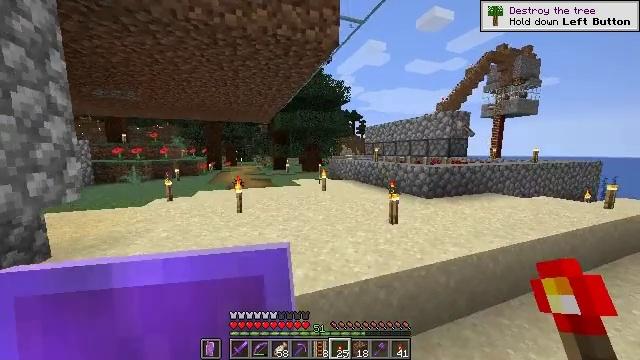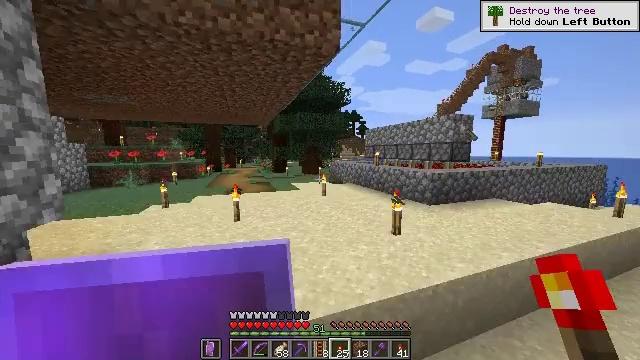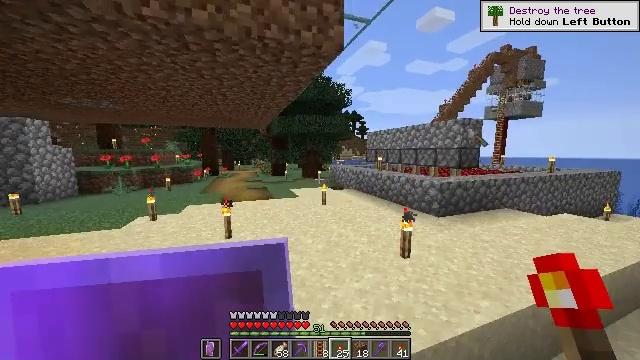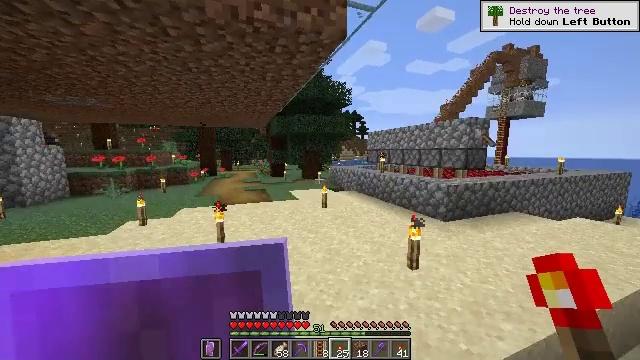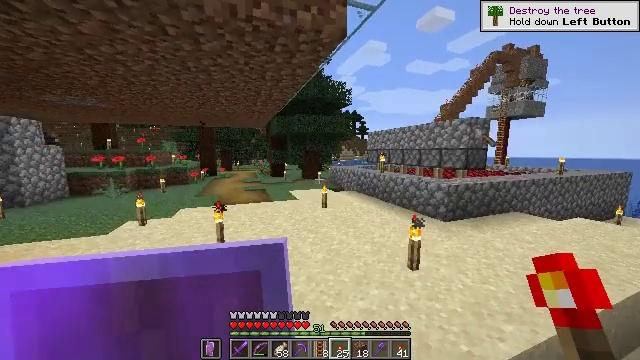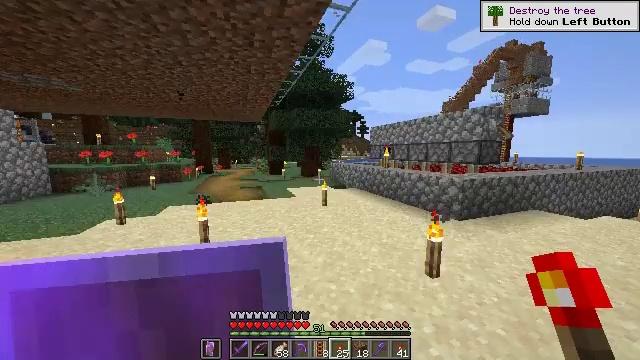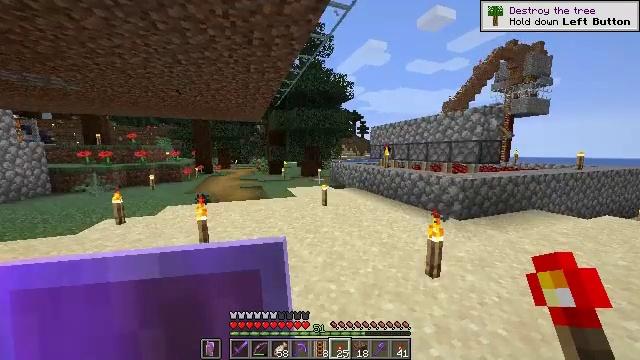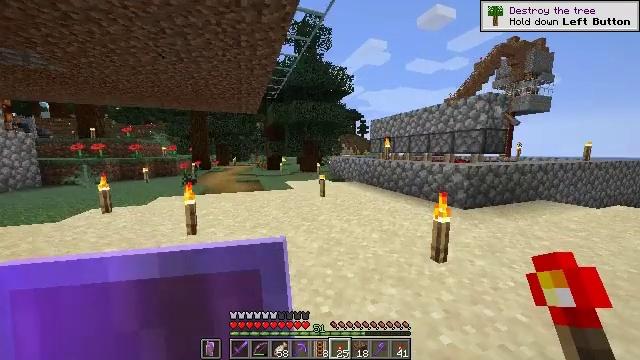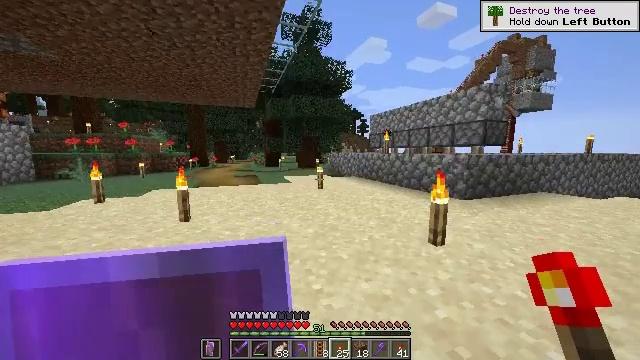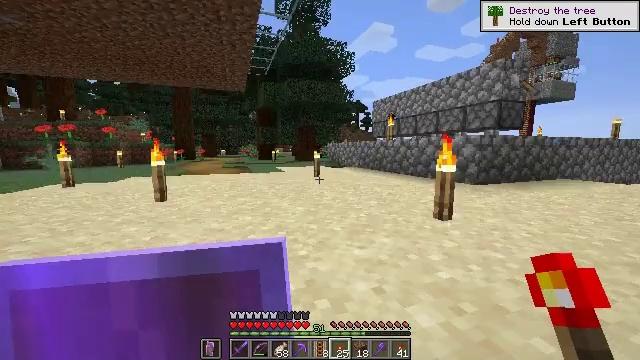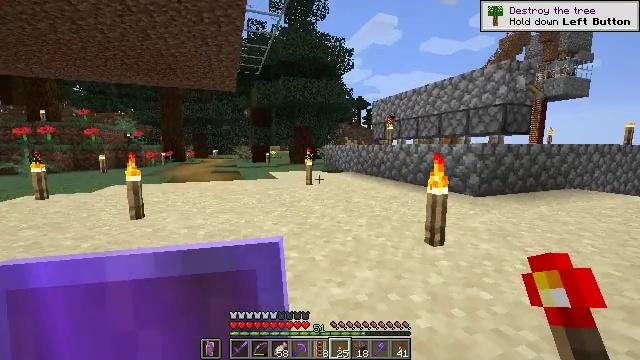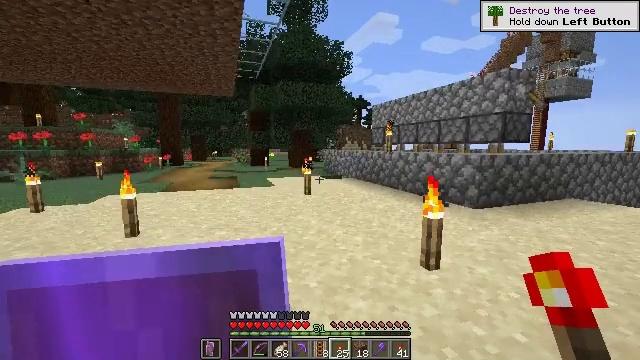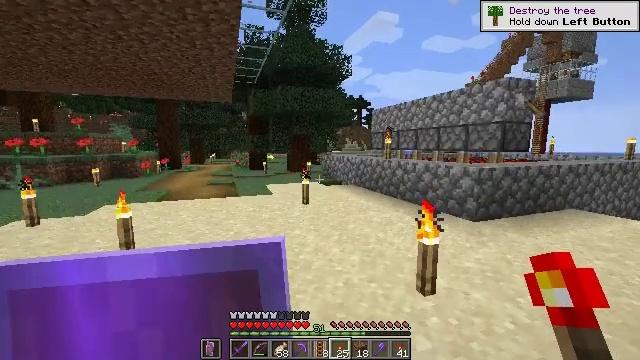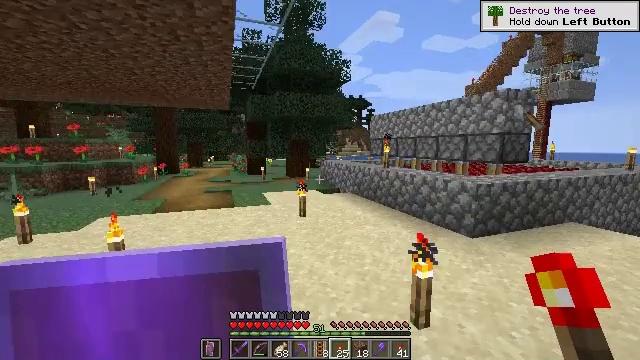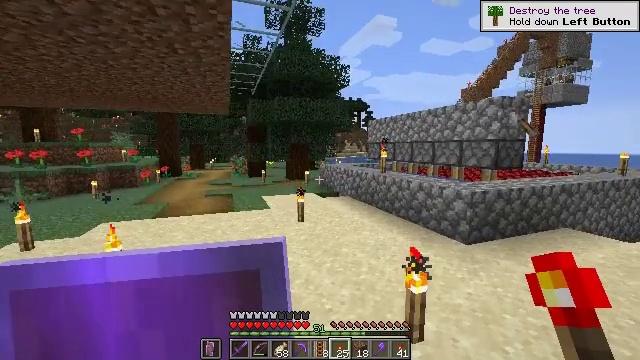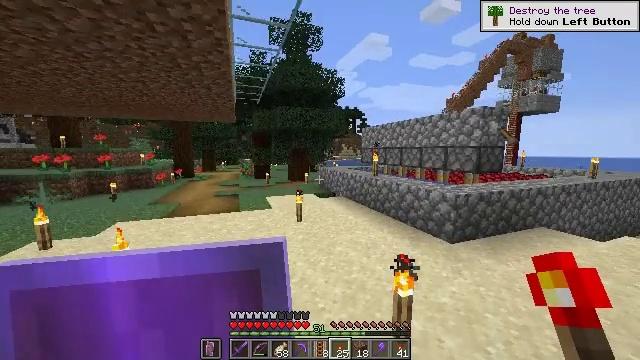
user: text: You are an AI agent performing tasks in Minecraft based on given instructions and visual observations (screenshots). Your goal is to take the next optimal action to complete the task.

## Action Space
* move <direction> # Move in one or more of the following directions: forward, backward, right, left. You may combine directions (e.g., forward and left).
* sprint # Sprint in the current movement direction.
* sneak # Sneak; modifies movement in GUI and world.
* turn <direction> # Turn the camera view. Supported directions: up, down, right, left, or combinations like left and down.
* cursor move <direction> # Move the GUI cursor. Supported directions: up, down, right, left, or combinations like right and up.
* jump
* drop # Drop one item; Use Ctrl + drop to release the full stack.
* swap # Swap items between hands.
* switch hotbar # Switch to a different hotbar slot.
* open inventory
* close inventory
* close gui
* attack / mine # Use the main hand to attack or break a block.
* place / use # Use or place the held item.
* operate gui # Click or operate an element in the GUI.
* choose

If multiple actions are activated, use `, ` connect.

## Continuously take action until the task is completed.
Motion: motion action
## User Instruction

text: Mine the composter block.
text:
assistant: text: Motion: move forward, sprint, jump
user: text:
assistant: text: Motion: move forward, sprint, jump
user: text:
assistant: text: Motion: move forward, sprint, jump
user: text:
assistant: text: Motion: move forward, sprint, jump
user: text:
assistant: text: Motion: move forward, sprint, jump
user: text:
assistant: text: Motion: move forward, sprint, jump
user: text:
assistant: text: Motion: move forward, sprint, jump
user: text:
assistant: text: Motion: move forward, sprint, jump
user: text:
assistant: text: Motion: move forward, sprint, jump
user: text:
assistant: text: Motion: move forward, sprint, jump
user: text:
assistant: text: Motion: move forward, sprint, jump
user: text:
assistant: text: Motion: move forward, sprint, jump
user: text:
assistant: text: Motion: move forward, sprint, jump
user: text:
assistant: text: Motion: move forward, sprint, jump
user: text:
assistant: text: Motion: move forward, sprint
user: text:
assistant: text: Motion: move forward, sprint
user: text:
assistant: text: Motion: move forward, sprint, turn left
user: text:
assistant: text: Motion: move forward, sprint
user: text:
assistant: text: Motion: move forward, sprint
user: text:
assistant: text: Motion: move forward, sprint, turn left
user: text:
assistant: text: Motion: move forward, sprint, turn left
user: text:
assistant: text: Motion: move forward, sprint, turn left
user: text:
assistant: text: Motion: move forward, sprint, turn left
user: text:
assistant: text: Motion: move forward, sprint, turn left
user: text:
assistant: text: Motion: move forward, sprint, turn left and down
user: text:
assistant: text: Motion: move forward, sprint, turn left and down
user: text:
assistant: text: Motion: move forward, sprint
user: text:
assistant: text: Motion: move forward, sprint, jump
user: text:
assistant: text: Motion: move forward, sprint, jump
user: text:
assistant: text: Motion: move forward, sprint, jump